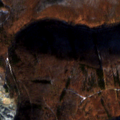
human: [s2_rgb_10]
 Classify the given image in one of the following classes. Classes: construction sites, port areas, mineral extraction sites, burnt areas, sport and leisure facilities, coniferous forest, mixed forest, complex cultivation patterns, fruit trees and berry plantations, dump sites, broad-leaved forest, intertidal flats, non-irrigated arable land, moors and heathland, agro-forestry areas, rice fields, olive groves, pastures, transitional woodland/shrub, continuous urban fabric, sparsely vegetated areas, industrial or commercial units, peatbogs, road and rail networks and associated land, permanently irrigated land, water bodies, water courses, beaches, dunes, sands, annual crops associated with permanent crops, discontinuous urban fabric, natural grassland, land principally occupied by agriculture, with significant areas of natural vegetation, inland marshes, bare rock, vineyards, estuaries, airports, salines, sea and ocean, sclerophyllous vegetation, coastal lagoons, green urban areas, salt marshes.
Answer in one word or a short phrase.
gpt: broad-leaved forest, mixed forest